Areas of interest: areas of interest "Commercial service"
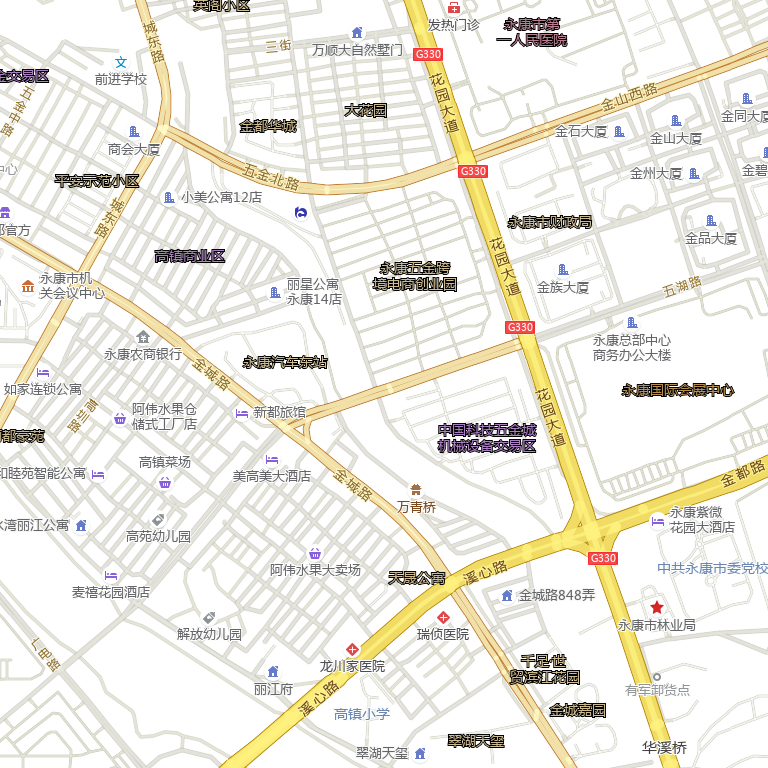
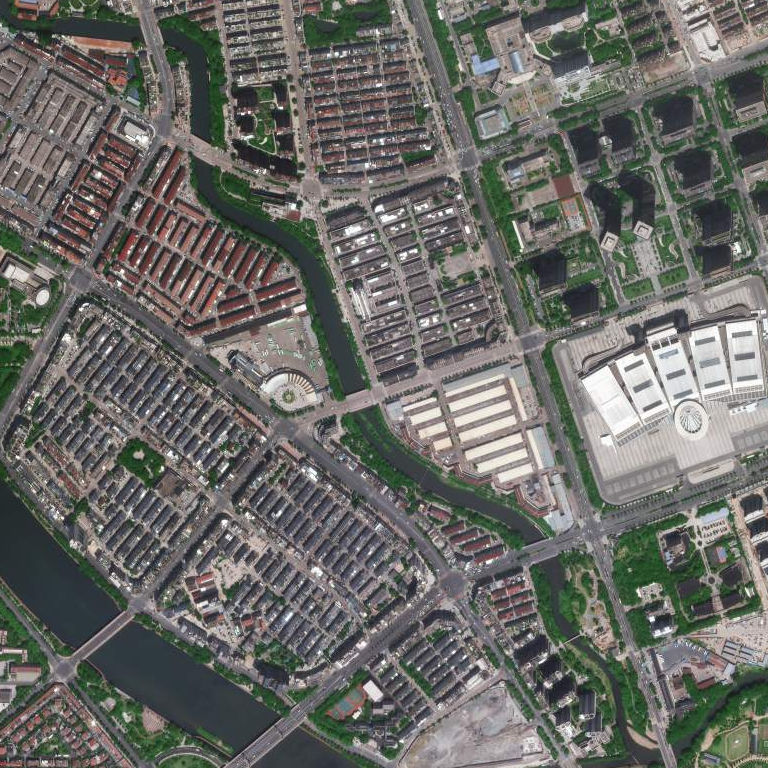